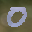
Label: 0